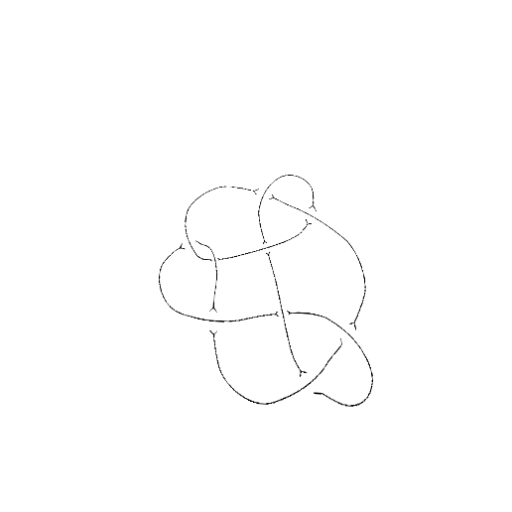
Crossing number: 9